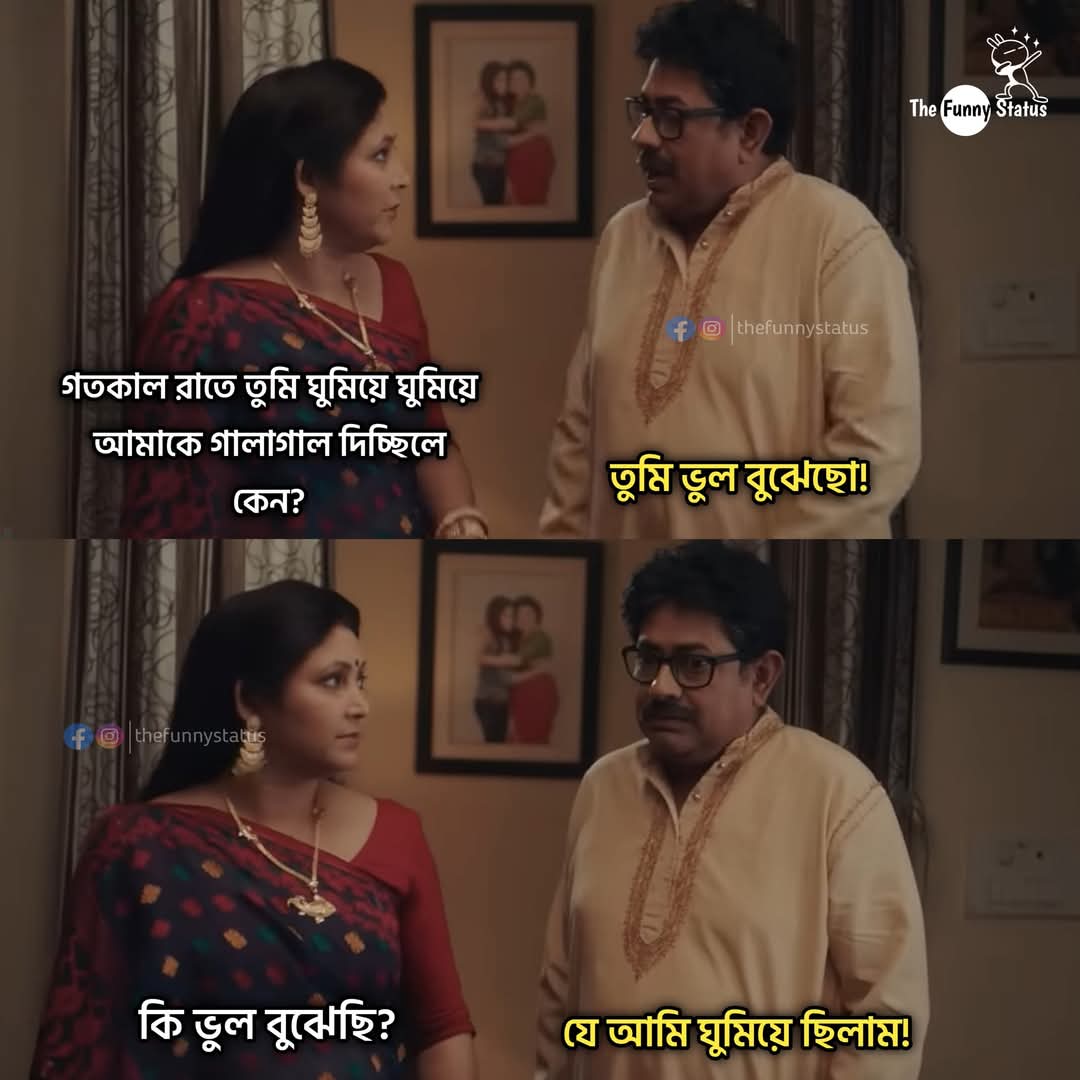
Text: গতকাল রাতে তুমি ঘুমিয়ে ঘুমিয়ে আমাকে গালাগাল দিচ্ছিলে কেন?
তুমি ভুল বুঝেছো!

কি ভুল বুঝেছি?
যে আমি ঘুমিয়ে ছিলাম!
Label: Non Hate